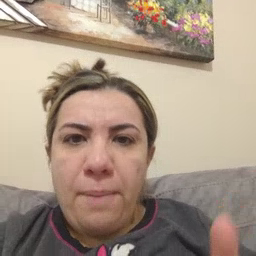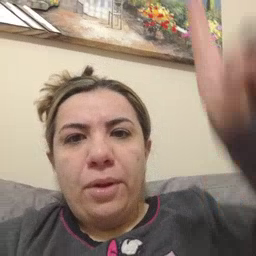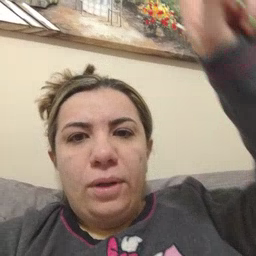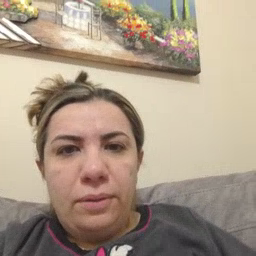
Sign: up